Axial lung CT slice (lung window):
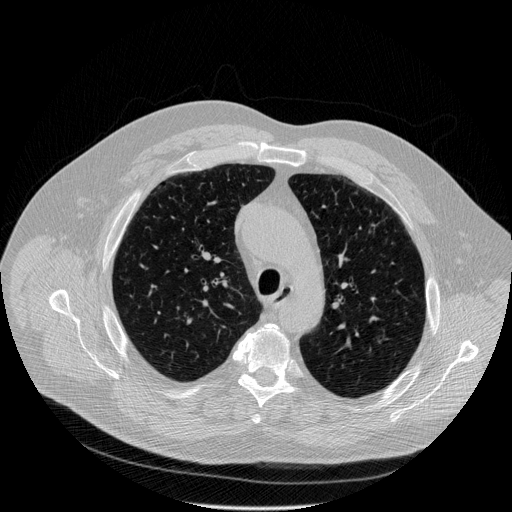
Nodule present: no